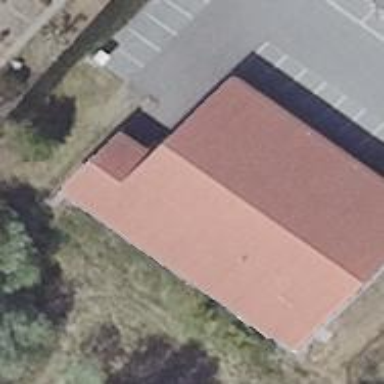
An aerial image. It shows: Commercial building.